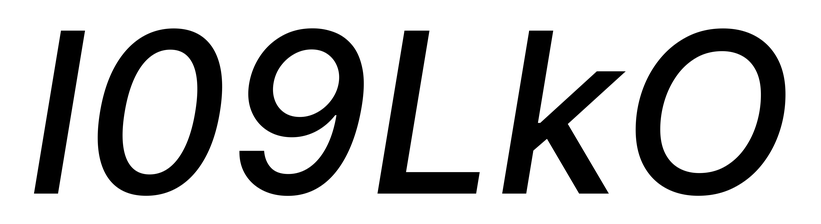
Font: Inter-Italic_Medium_Italic